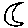
Label: moon